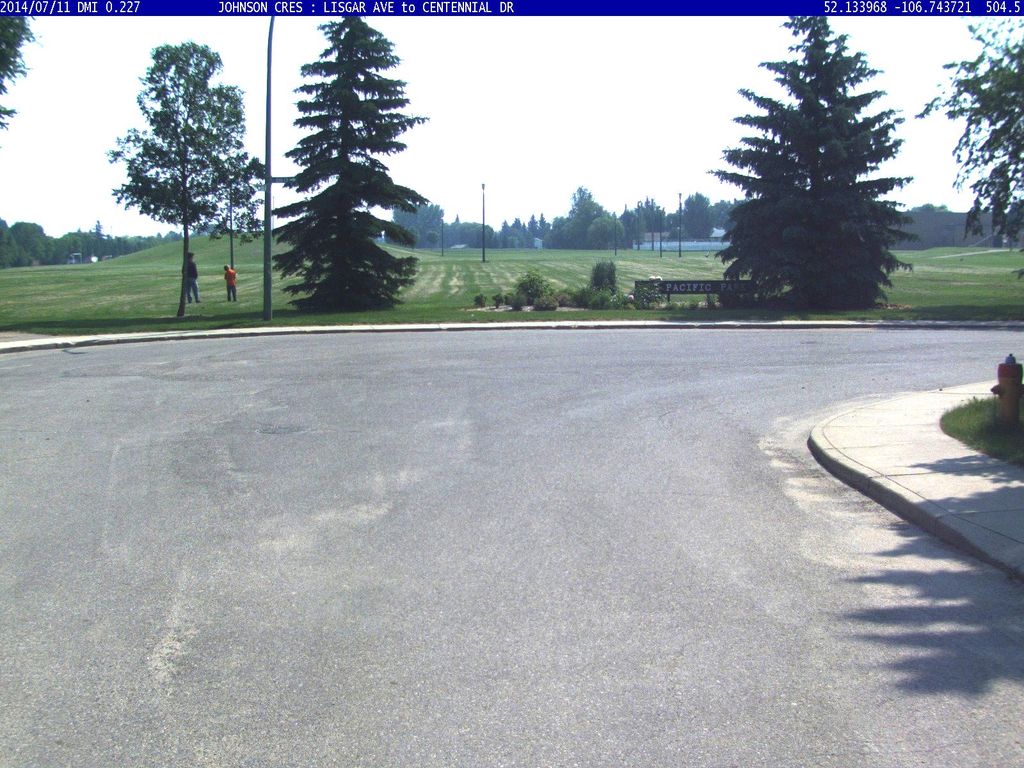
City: saskatoon